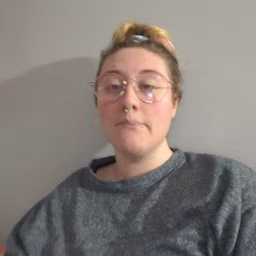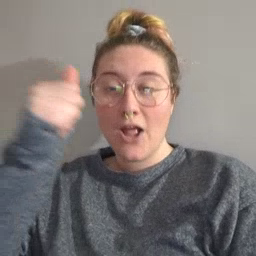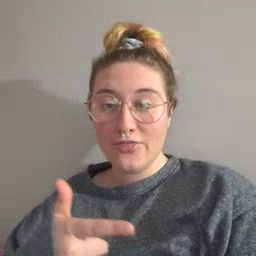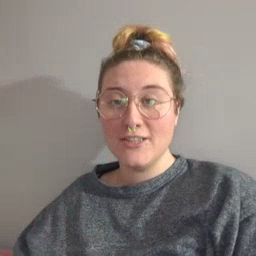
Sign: brother